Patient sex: M
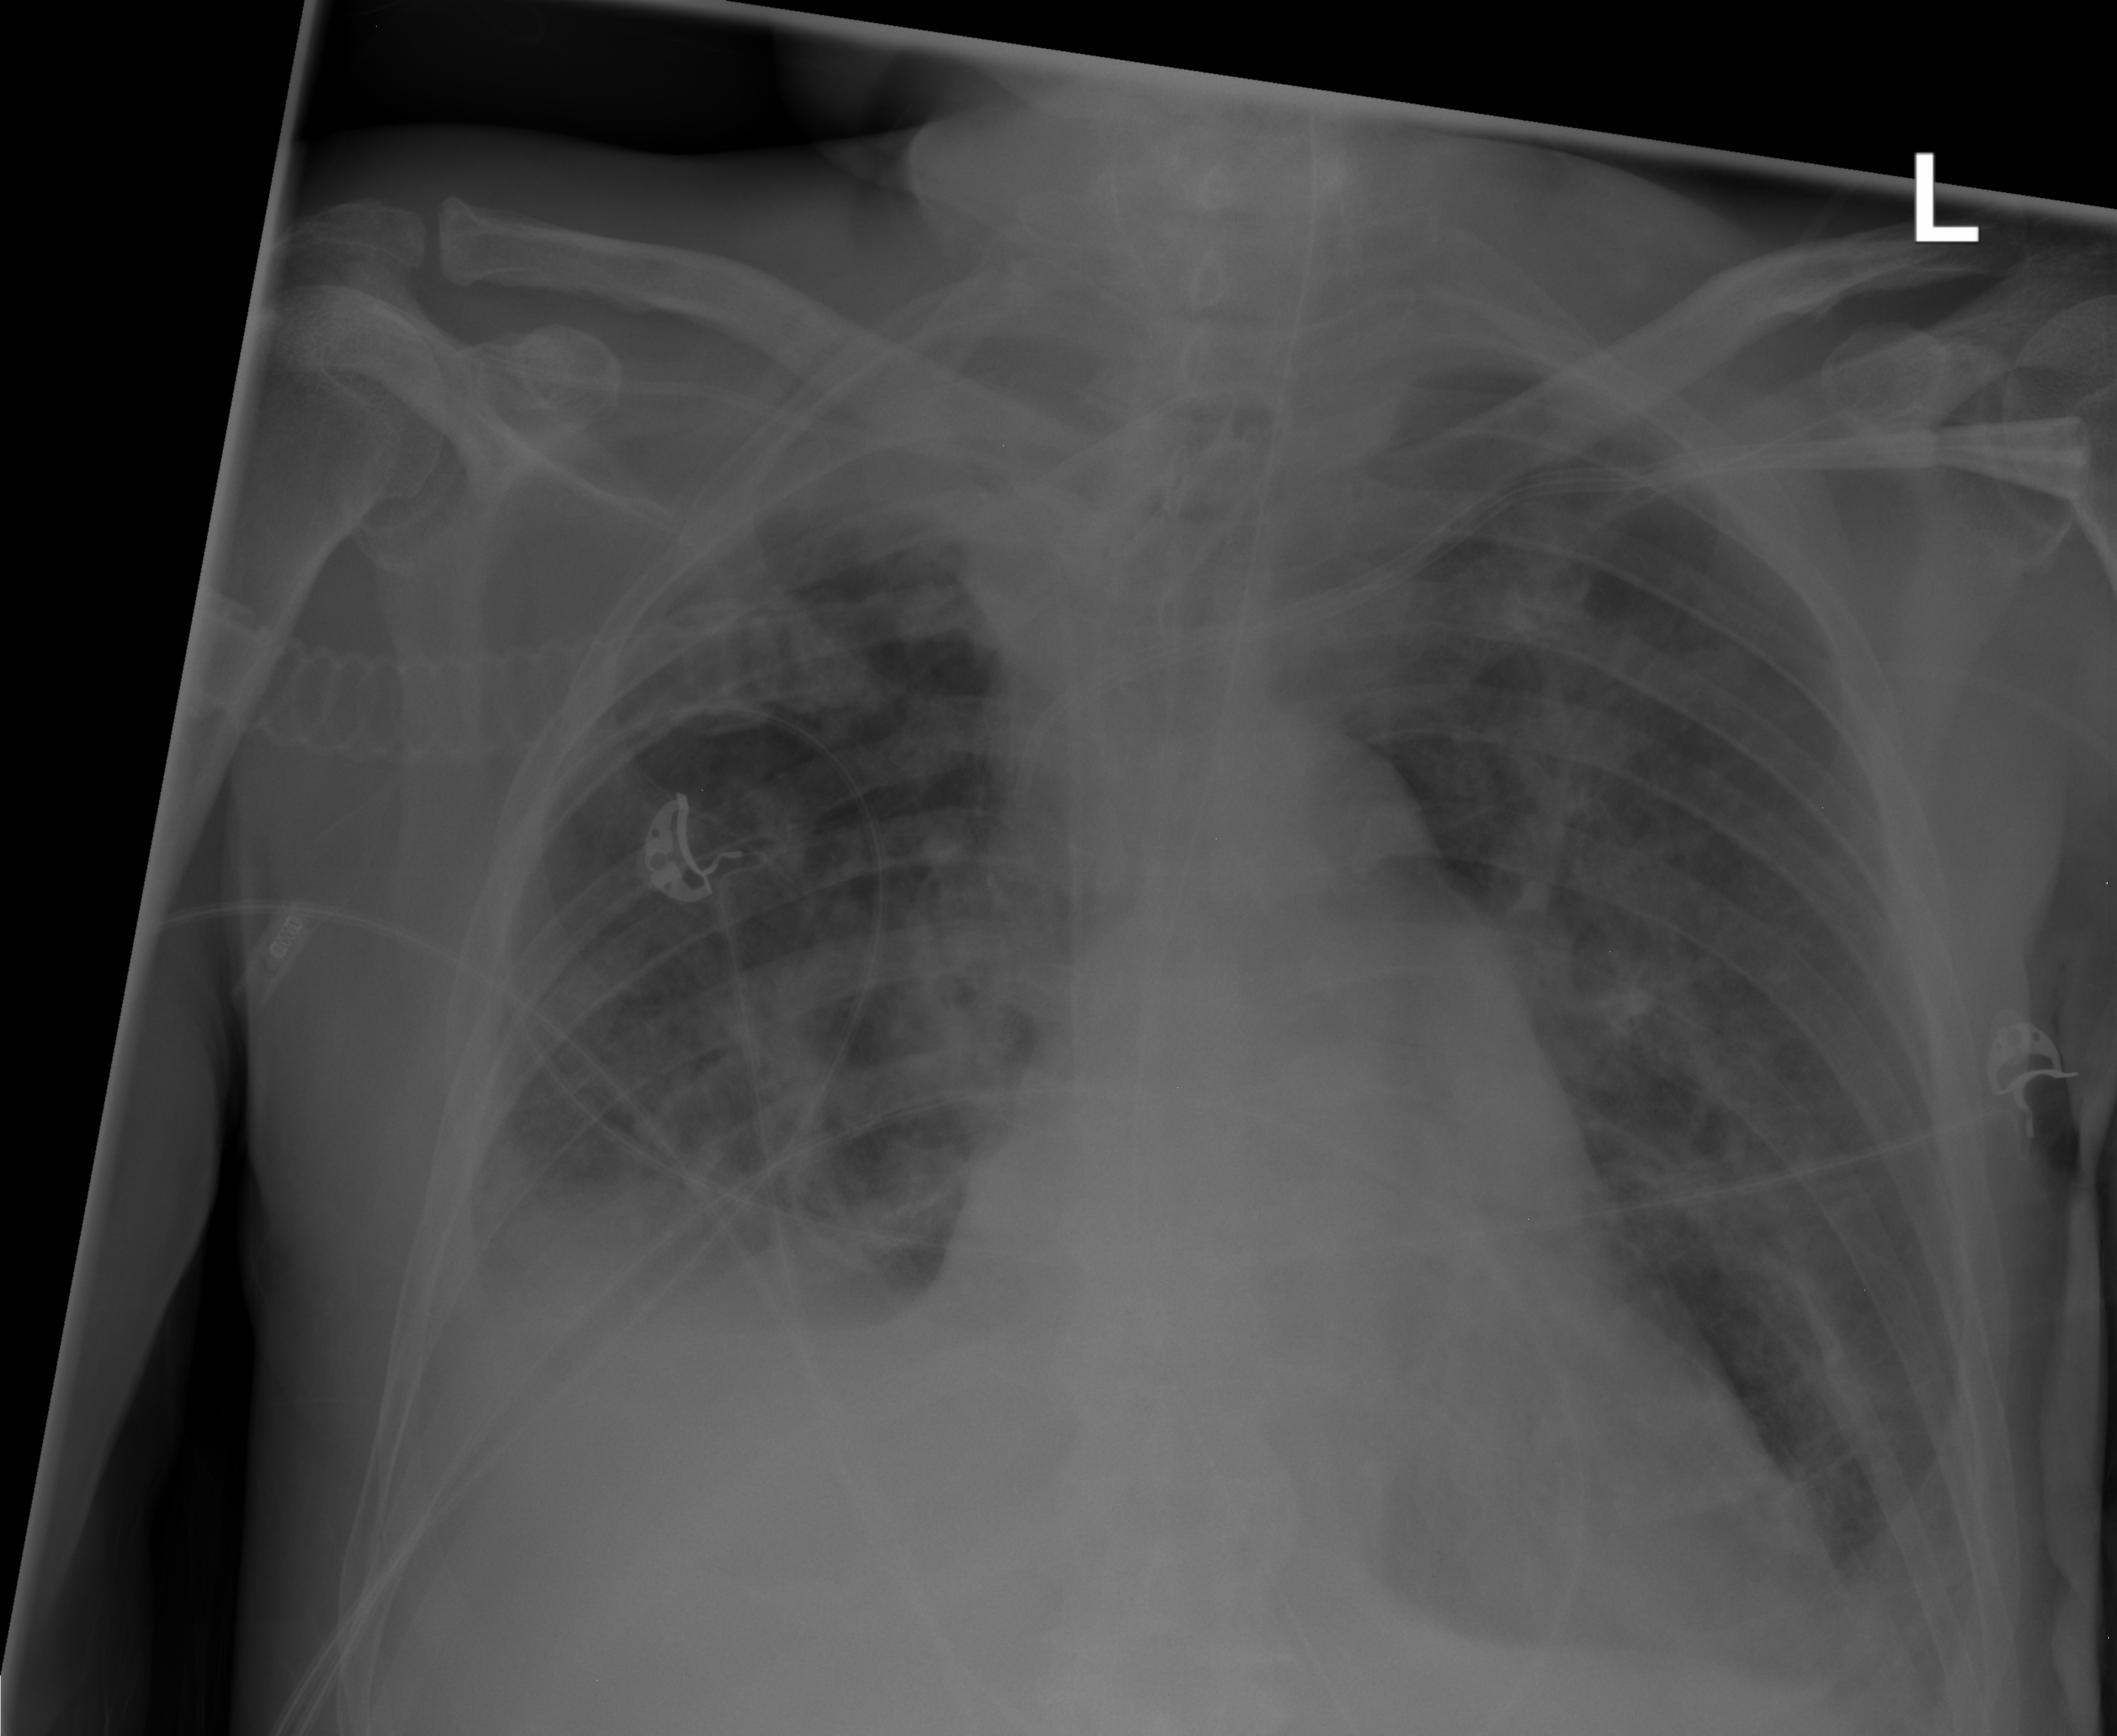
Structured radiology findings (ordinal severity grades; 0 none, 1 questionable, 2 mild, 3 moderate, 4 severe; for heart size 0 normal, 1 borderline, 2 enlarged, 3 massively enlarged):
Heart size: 2
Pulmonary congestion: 3
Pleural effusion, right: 2
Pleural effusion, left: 2
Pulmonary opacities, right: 3
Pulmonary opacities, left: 3
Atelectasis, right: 3
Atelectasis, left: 2